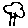
Label: tree